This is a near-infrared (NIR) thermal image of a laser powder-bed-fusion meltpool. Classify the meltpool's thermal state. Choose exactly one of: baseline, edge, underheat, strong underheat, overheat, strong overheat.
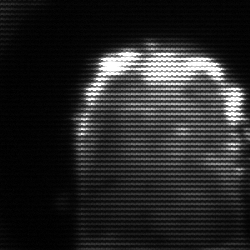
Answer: baseline